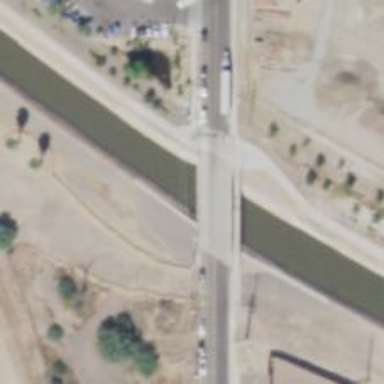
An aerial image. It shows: Covered tunnel over canal.